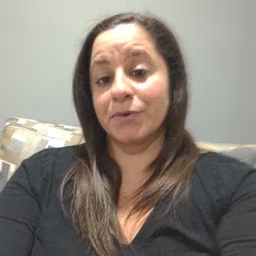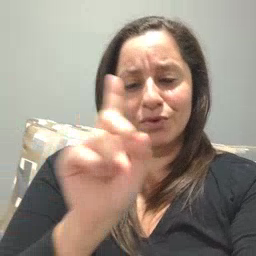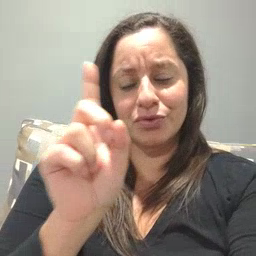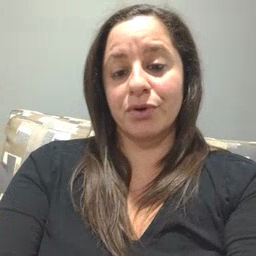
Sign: where